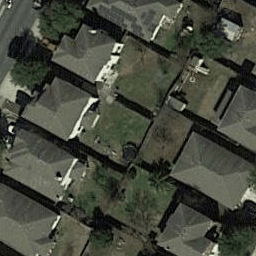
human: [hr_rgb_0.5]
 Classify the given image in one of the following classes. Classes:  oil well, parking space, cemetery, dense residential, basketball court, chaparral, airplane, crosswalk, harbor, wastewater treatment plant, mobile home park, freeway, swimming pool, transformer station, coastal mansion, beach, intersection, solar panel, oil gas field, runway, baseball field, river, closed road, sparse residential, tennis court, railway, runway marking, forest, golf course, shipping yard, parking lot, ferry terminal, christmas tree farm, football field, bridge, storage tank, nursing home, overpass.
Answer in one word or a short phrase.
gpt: dense residential